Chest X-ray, PA view. Patient: 63 years old, sex M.
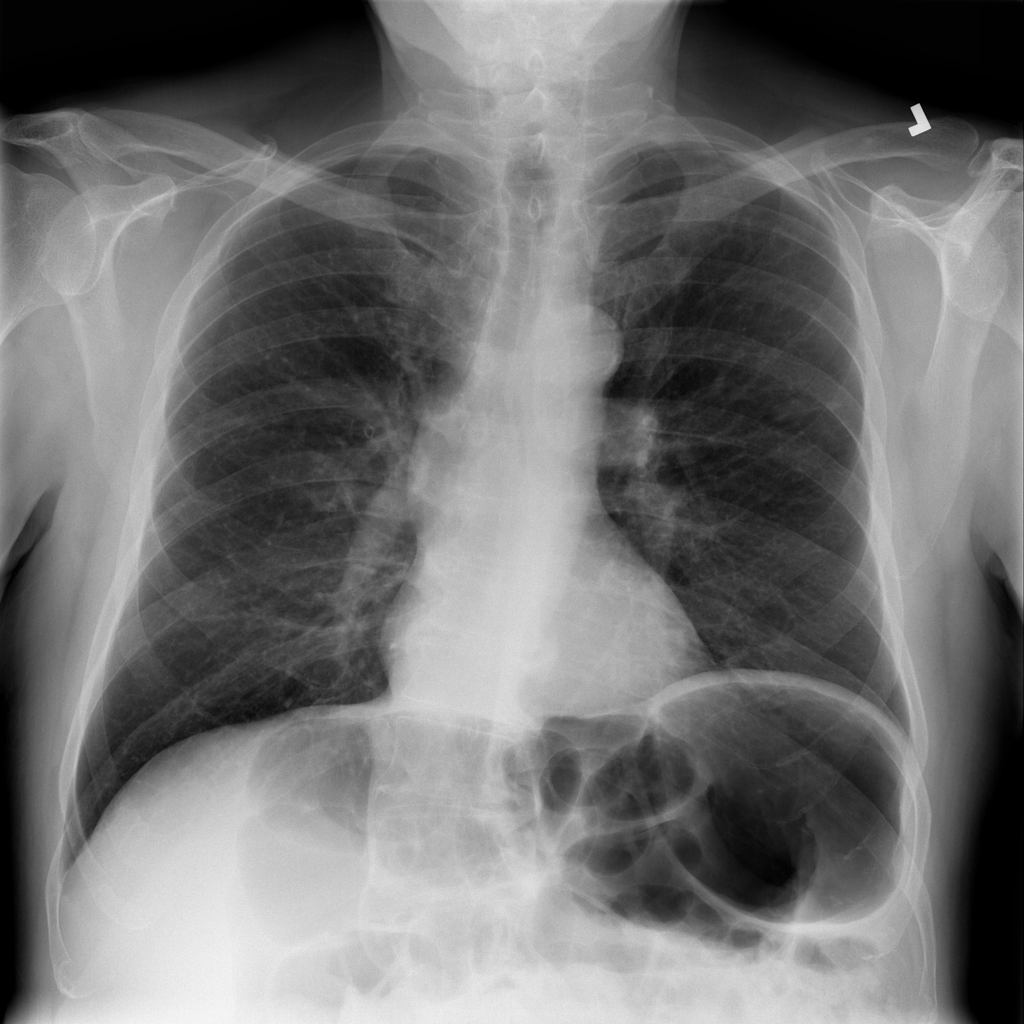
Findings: No Finding